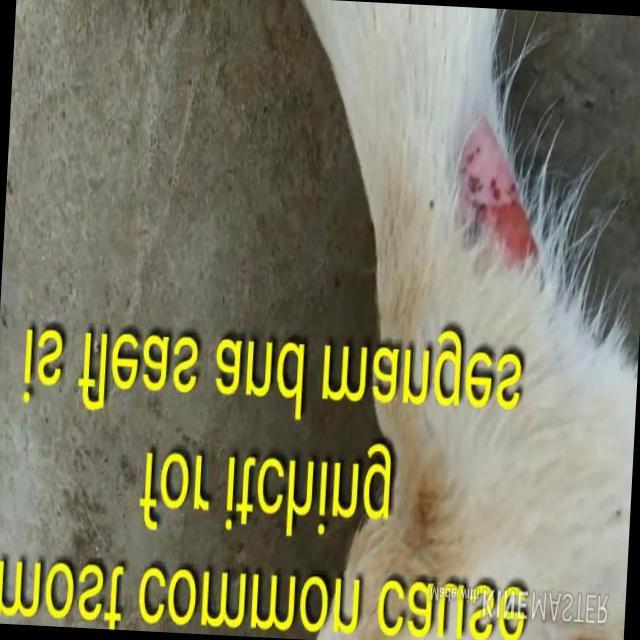
Canine dermatitis — inflammation of the skin presenting with erythema, pruritus, papules, and excoriation. May be allergic, contact, or atopic in origin.